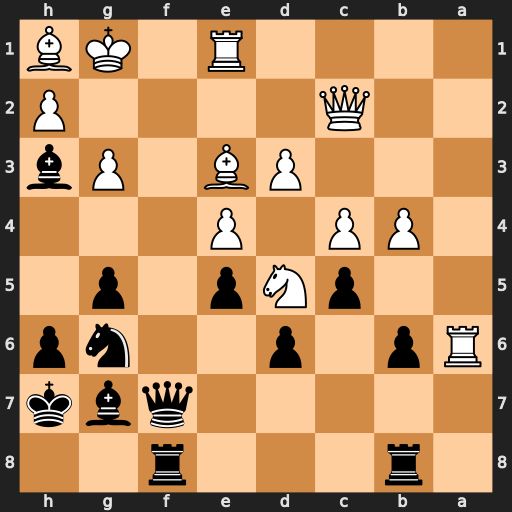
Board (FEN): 1r3r2/5qbk/Rp1p2np/2pNp1p1/1PP1P3/3PB1Pb/2Q4P/4R1KB
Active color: b
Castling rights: -
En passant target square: -
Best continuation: Qf1+ Rxf1 Rxf1#